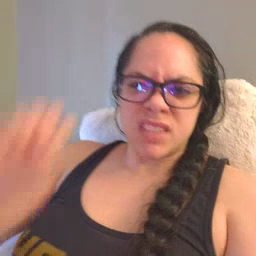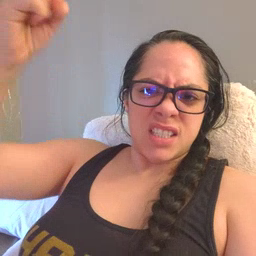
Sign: sun